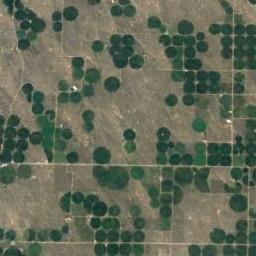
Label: circular_farmland